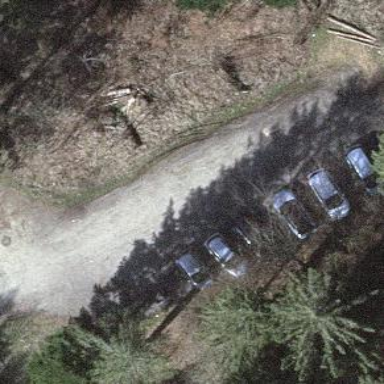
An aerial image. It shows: Parking area with surface.